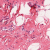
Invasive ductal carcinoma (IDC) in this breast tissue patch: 0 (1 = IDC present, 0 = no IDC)